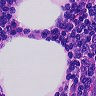
Metastatic tissue present: no